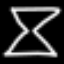
Label: hourglass